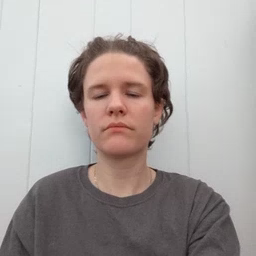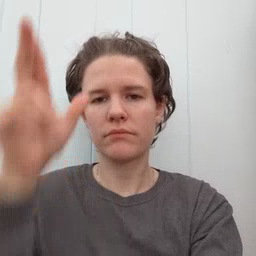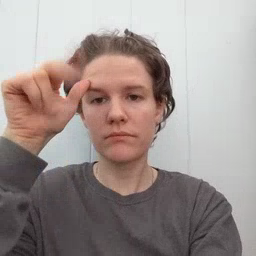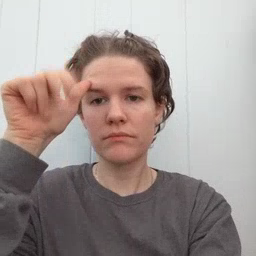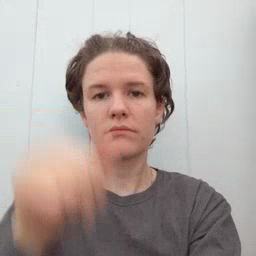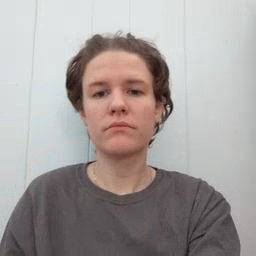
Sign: horse